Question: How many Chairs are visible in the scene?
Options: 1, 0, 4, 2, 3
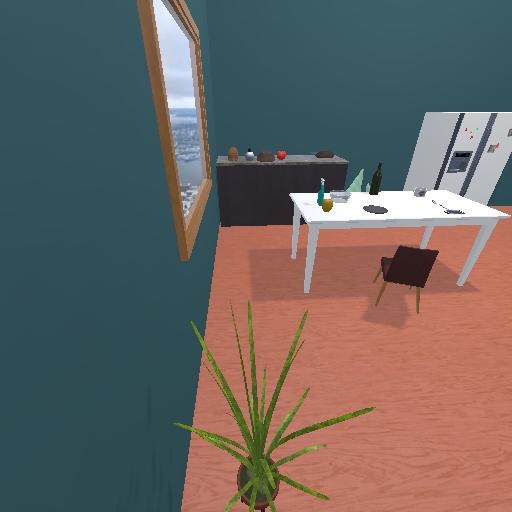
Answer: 1